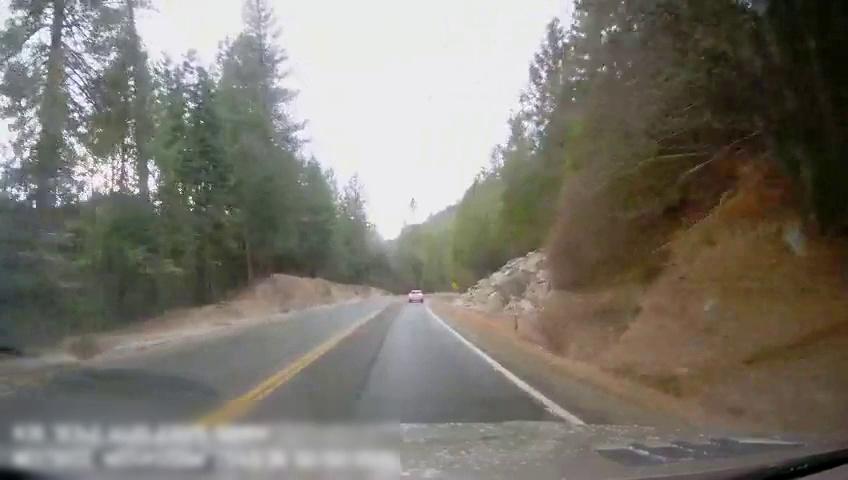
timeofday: Day
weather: Sunny
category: Drivable Space
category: Vehicles | SUV
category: Lanes | Alternate Lane
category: Lanes | Current Lane
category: Lanes | Opposite Lane